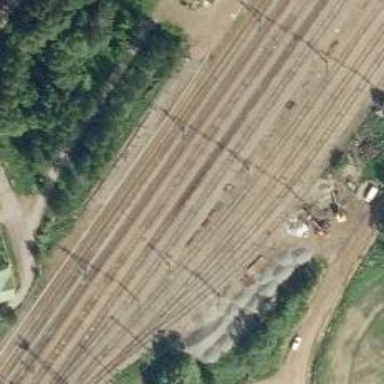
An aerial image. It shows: Wedge is used for the railway derail.